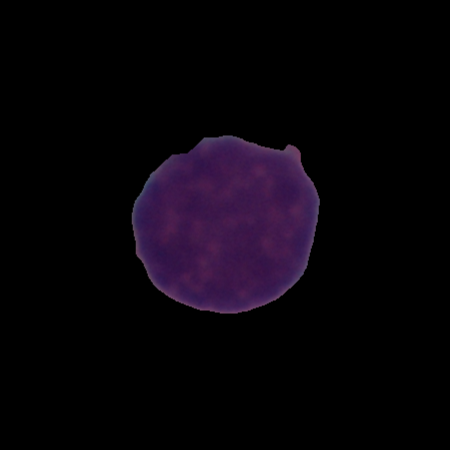
Label: healthy